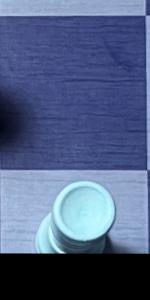
Label: Rook_White